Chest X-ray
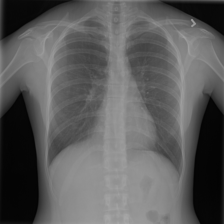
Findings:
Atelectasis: negative
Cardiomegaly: negative
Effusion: negative
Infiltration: positive
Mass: negative
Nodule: negative
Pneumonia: negative
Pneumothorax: negative
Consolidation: negative
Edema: negative
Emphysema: negative
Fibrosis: negative
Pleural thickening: negative
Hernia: negative